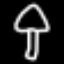
Label: mushroom